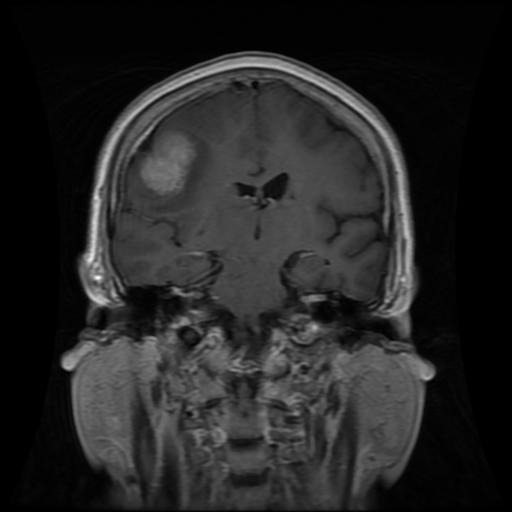
Label: meningioma